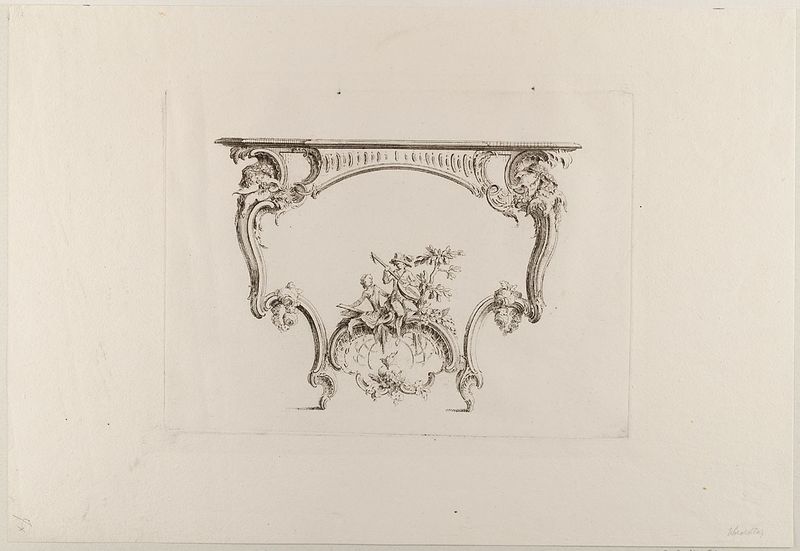
Titel: Wandtisch, Blatt aus einer Folge
Künstler: Johann Michael Hoppenhaupt
Standort: Hamburg
Institution: Museum für Kunst und Gewerbe Hamburg
Schlagwörter: mann, vogel, frau, tisch, muster, rokoko, papier, grafik, graphik, musizieren, fotografie, photographie, wurzel, druckgraphik, druckgrafik, radierung, girlanden, kunstgewerbe, fensterbrett, vorlagenblatt, kunsthandwerk, rocaille, jugendlicher, beziehungen, saiteninstrumente, style, reproduktionen, blumengewinde, industriedesign, druckerzeugnisse, muschelwerk, pflanzenornamente, vögel, mädchen, tierornamente, geschlechtern, ornamentstich, vorlageblätter